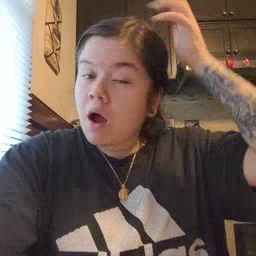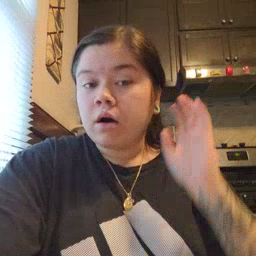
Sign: lion